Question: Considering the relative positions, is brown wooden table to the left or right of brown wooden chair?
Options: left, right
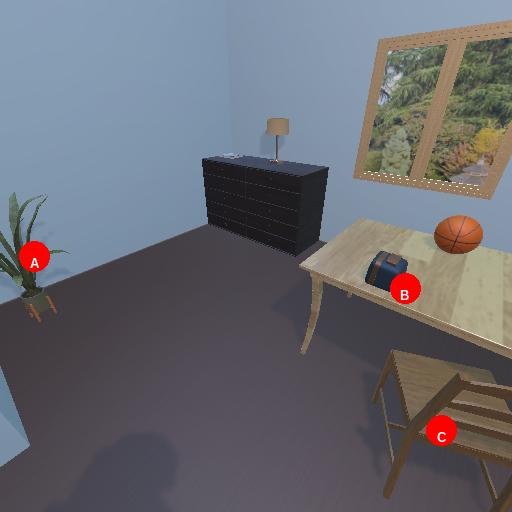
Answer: left